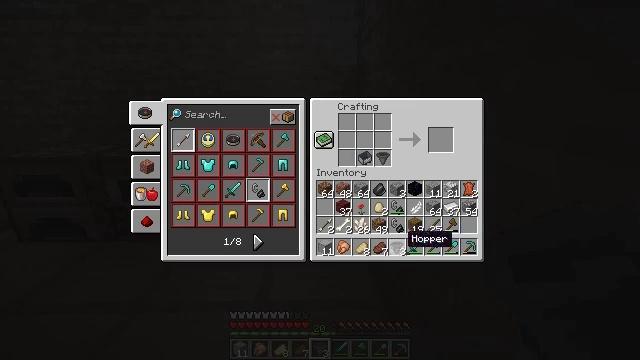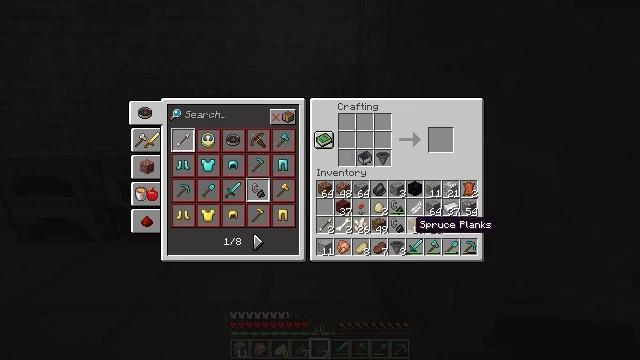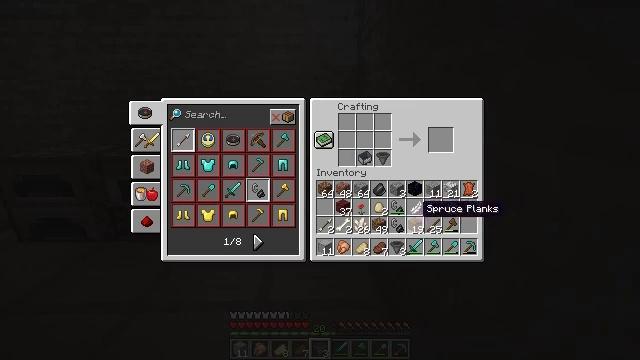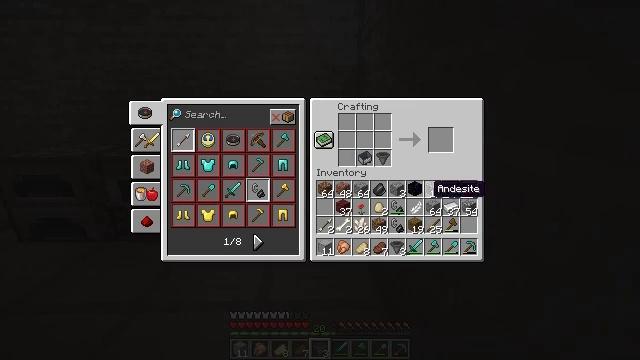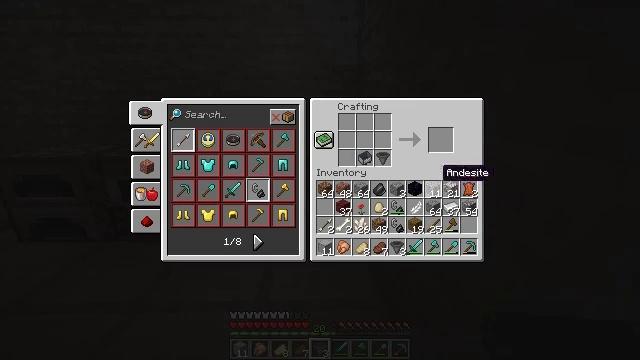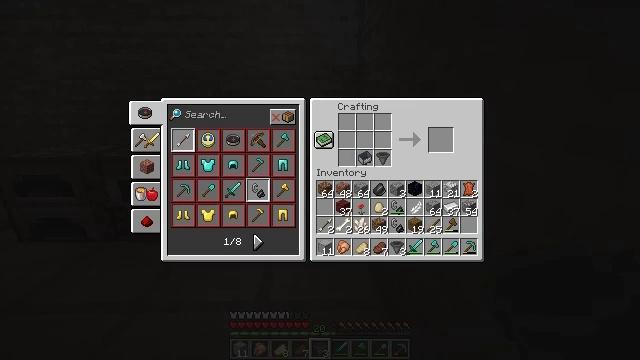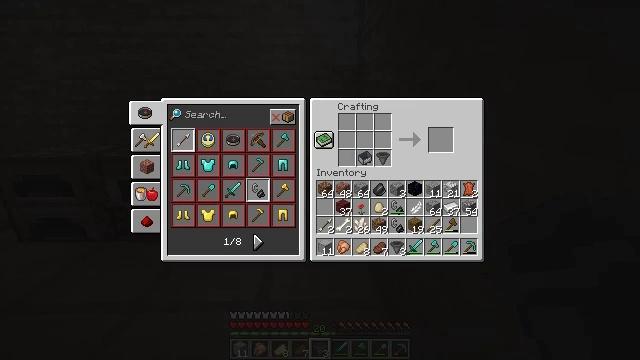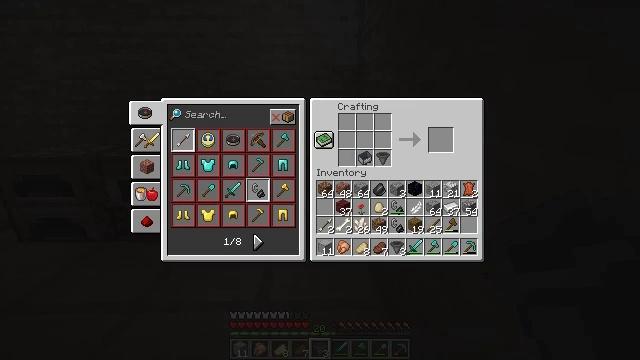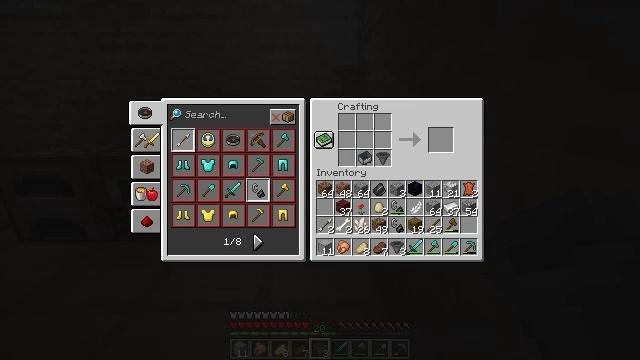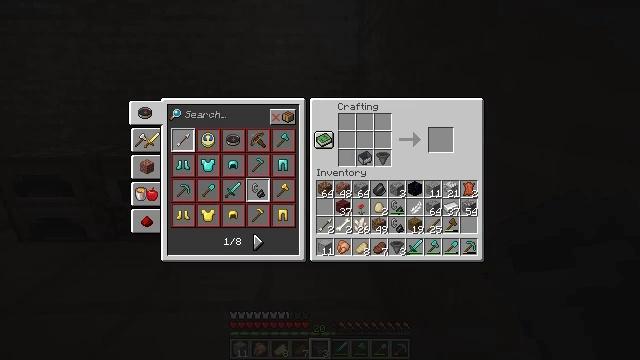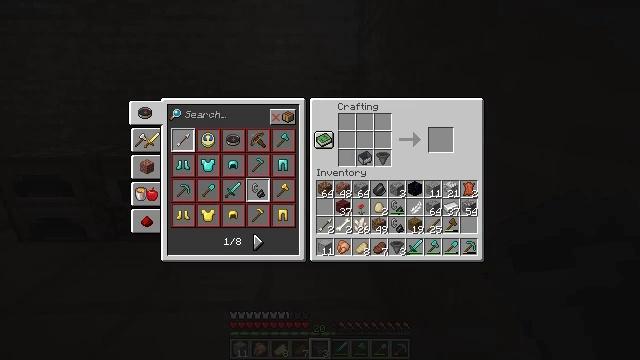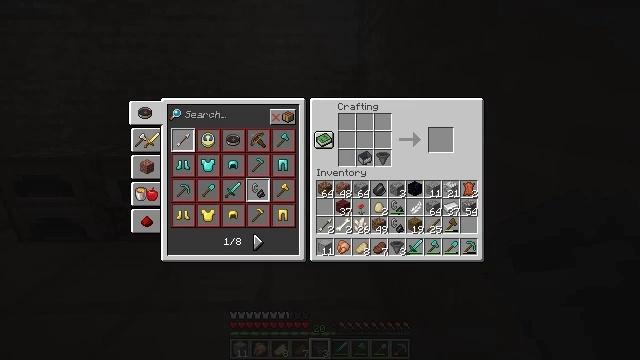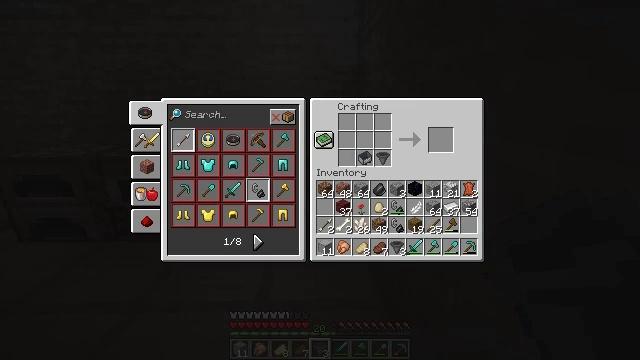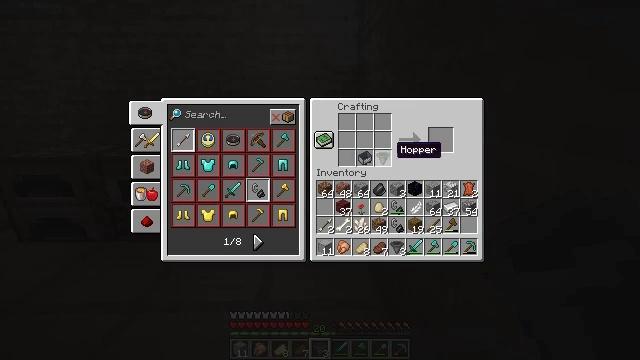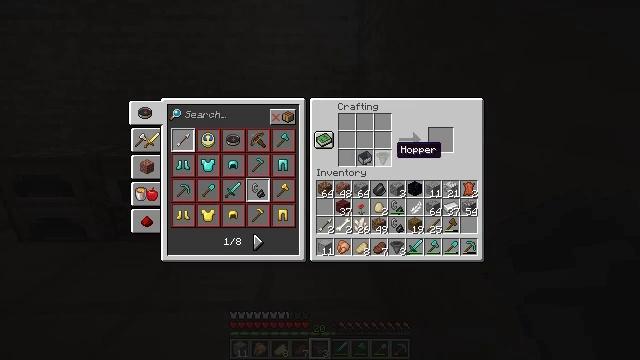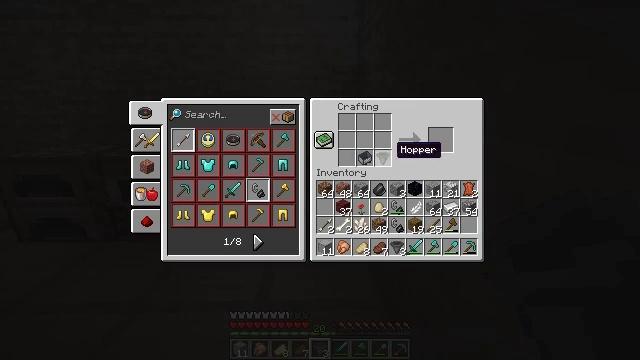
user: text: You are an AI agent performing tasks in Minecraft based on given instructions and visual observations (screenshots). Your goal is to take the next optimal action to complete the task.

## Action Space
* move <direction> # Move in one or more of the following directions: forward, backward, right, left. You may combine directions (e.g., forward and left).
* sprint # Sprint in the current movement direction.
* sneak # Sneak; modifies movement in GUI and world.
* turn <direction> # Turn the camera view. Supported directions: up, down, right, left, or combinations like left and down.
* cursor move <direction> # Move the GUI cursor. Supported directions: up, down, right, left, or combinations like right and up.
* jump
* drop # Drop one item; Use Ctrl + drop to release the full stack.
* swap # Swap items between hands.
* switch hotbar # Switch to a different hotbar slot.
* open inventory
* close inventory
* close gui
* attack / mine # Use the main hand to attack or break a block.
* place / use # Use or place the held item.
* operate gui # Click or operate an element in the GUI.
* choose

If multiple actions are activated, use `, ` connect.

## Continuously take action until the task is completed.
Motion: motion action
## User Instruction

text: Craft a hopper minecart.
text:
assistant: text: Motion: turn right and up
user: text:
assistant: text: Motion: turn right and up
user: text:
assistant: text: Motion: turn right and up
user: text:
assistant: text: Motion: turn right and up
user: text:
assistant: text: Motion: turn up
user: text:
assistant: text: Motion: turn up
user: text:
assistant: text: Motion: no_op
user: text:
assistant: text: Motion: no_op
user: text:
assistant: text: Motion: no_op
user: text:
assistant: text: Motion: turn left
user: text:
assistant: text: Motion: turn left
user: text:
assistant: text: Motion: no_op
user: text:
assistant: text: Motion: no_op
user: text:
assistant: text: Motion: no_op
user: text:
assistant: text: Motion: no_op
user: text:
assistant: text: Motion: no_op
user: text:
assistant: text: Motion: no_op
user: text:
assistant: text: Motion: no_op
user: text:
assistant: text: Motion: no_op
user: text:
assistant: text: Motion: attack / mine
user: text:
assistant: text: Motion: attack / mine
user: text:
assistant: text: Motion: attack / mine
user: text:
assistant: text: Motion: turn left and up
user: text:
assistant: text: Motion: no_op
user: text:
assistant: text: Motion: no_op
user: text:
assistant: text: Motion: no_op
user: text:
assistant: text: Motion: no_op
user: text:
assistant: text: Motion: attack / mine
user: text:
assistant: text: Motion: attack / mine
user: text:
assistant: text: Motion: attack / mine